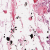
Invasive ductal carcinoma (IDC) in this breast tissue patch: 0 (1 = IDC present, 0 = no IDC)